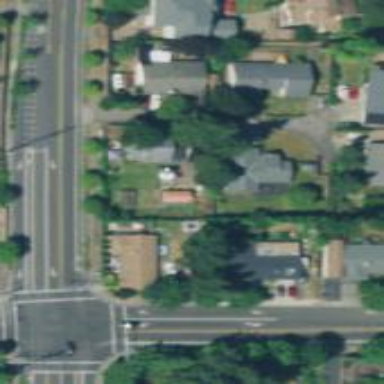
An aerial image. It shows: This residential area consists of single-family homes.